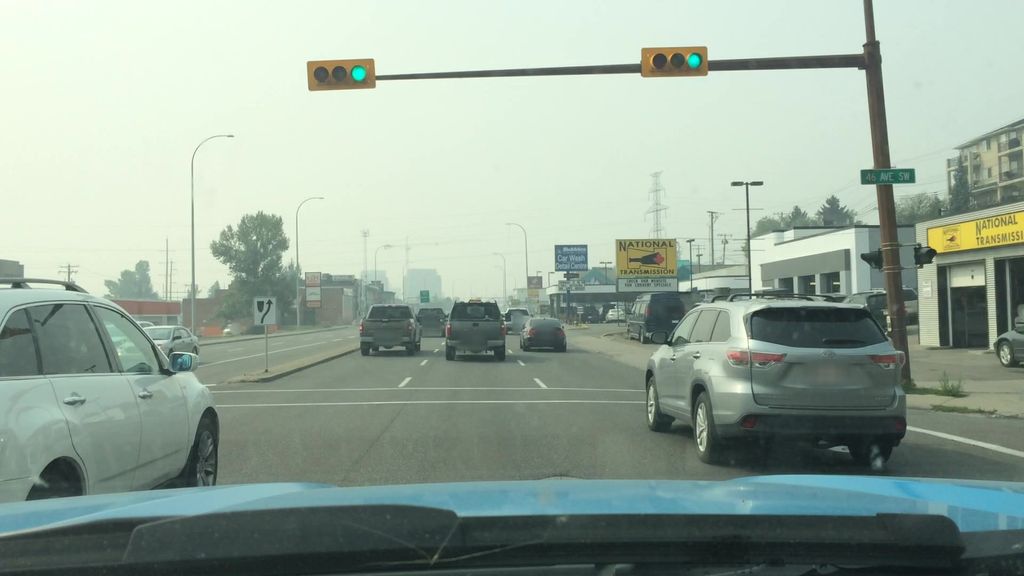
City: calgary